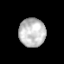
Tissue: lung
Cell type: T cells
Senescence score: 0.1848
Nuclear area (px): 739
Mean DAPI intensity: 193.66